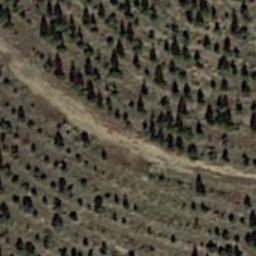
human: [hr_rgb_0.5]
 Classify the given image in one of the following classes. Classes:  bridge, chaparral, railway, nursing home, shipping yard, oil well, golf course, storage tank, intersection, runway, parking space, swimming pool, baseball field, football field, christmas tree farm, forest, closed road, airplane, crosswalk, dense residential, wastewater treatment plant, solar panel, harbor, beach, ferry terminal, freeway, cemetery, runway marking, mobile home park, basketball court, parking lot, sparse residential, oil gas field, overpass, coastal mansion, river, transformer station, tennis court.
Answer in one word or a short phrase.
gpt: christmas tree farm